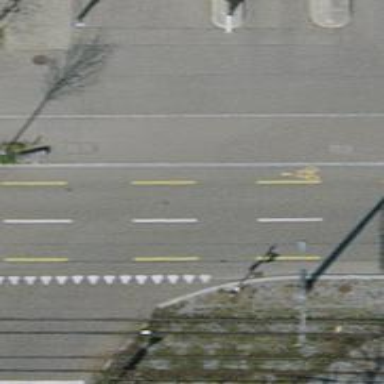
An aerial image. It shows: Unmarked crossing with traffic calming table on the road.